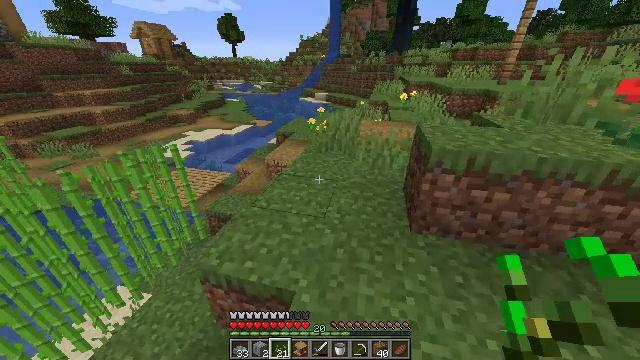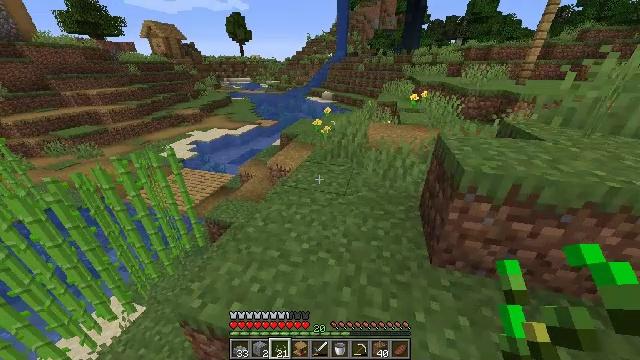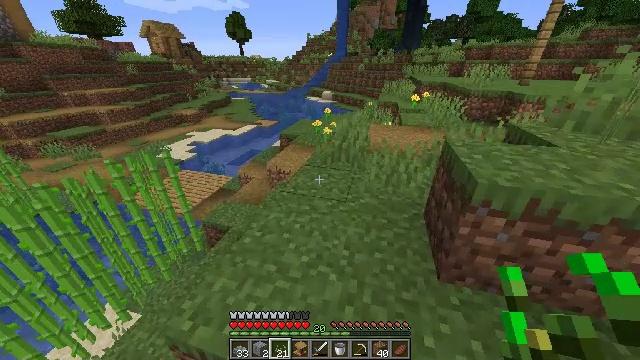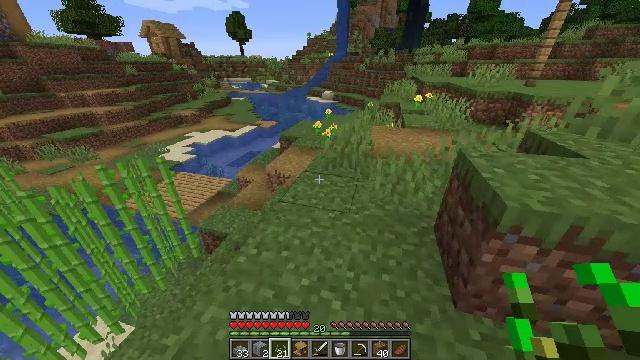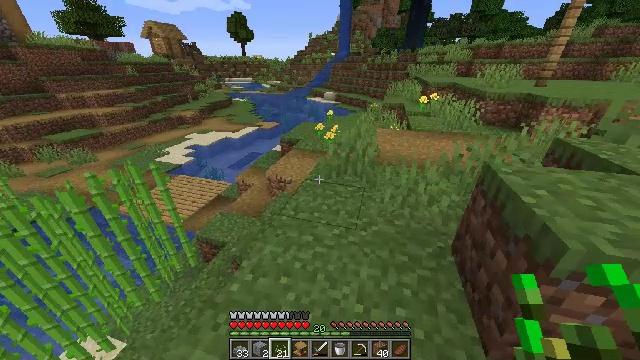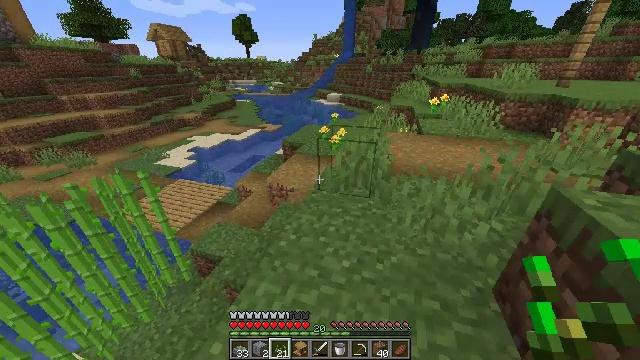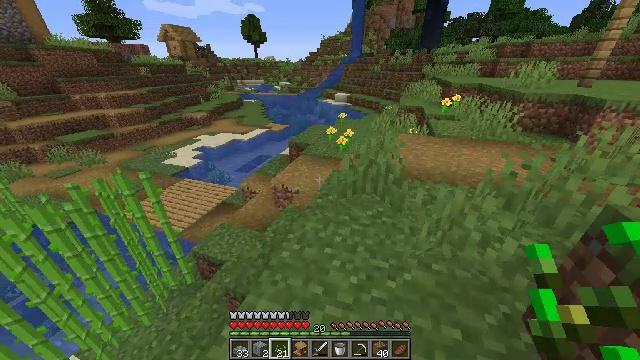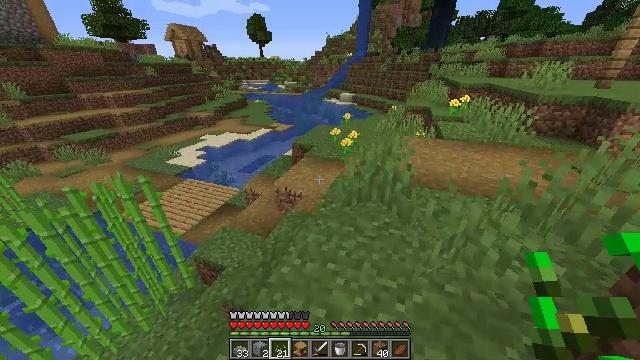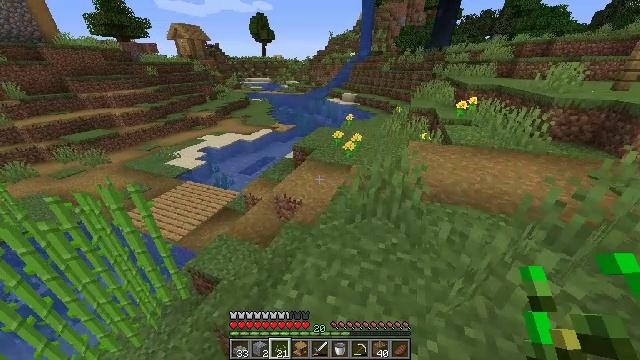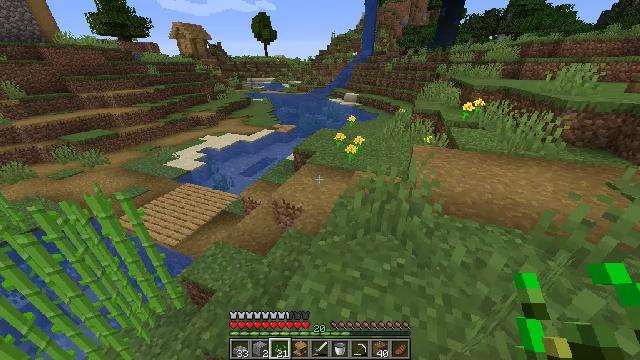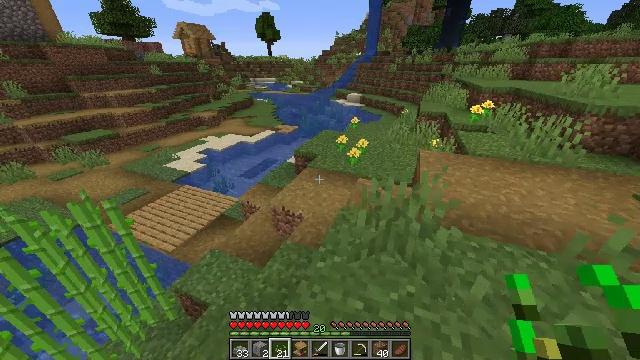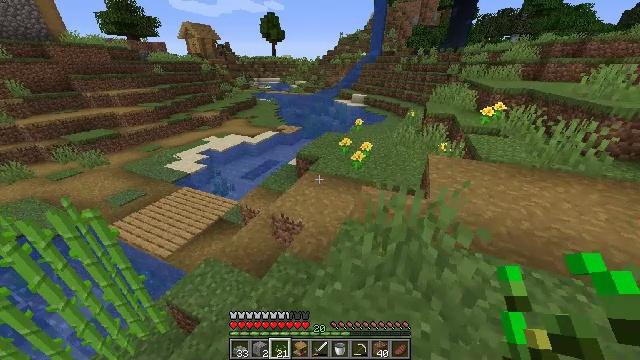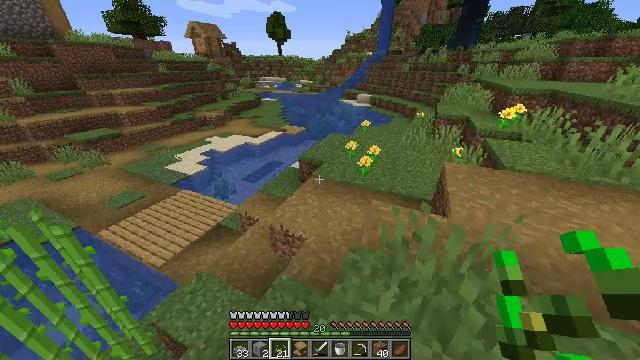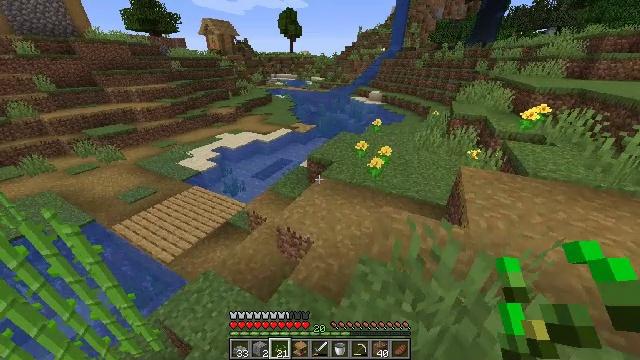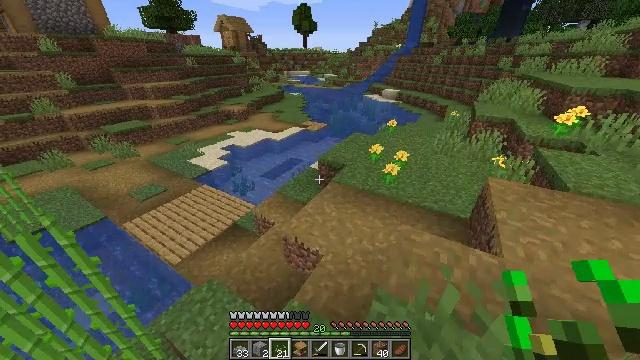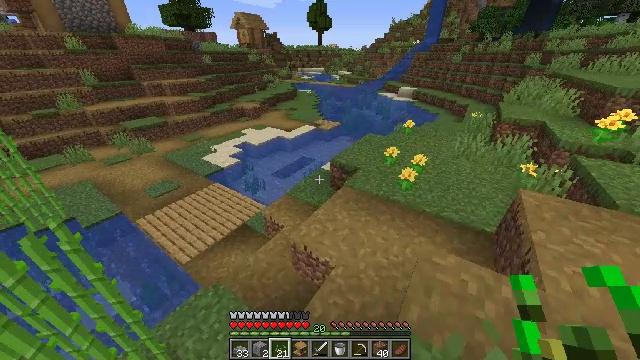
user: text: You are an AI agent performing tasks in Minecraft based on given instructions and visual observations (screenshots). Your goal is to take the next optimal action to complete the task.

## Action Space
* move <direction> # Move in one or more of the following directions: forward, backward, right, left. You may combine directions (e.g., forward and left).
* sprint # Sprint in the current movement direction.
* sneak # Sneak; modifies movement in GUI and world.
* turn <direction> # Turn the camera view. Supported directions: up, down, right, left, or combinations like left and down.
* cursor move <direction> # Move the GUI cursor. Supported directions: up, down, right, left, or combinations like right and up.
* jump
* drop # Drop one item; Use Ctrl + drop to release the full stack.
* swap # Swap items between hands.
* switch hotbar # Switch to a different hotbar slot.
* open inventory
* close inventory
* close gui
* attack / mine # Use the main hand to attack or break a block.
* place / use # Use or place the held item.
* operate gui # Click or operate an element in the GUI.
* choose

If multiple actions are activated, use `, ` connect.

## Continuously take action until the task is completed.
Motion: motion action
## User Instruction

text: Remove a poisonous potato from the inventory.
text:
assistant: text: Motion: move forward, turn left
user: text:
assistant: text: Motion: move forward
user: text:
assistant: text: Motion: move forward
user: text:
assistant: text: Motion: move forward
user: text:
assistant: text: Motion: move forward, turn left
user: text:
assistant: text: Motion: move forward, turn left
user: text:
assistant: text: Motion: move forward, turn left
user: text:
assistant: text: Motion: move forward
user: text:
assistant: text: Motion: move forward
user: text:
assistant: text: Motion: move forward
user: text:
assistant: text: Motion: move forward
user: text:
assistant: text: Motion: move forward, turn left
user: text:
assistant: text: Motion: move forward, turn left
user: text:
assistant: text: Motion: move forward, turn left
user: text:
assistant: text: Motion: move forward, turn left
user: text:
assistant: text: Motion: move forward, turn left
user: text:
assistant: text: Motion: move forward, turn left
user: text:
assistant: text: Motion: move forward, turn left
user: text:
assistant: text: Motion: move forward, turn left
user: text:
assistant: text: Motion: move forward, turn left
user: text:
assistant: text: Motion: move forward, turn left
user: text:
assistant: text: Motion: move forward, turn left
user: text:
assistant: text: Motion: move forward, turn left
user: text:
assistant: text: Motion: move forward, turn left
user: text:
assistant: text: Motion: move forward, turn left
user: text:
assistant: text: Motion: move forward, turn left
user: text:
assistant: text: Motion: move forward, turn left
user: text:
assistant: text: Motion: move forward, turn left
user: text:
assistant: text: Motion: move forward, turn left
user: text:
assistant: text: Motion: move forward